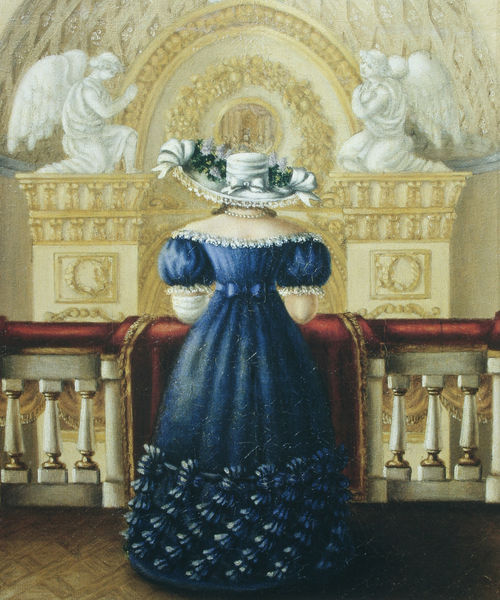
Titel: Die Zarin Maria Fjodorowna auf der Empore der Kirche zu Pawlowsk
Standort: St. Petersburg
Institution: Schloss Pawlowsk
Schlagwörter: blau, flügel, gemälde, schatten, weiß, gelb, ausschnitt, blumen, ellbogen, frau, handschuh, holz, hut, kleid, licht, marmor, raum, rücken, schmuck, schwarz, säule, säulen, blumenhut, dame, rot, tuch, malerei, muster, rock, schleife, architektur, arm, barock, falten, kragen, samt, sockel, stehen, ärmel, portrait, porträt, öl, brüstung, kirche, boden, figur, gewand, gold, saum, oper, schleifen, theater, perlen, puffärmel, rosa, schulter, seide, engel, skulptur, balkon, taille, rückenansicht, bogen, parkett, kette, violett, empore, figuren, rundbogen, polster, steif, glanz, ornamente, verzierung, geländer, rüsche, rüschen, ellenbogen, halsschmuck, perlenkette, dekolleté, halskette, masche, fussboden, nische, gewölbe, palast, balustrade, denkmal, hinten, knien, beten, gebet, kranz, brokat, sommerkleid, altar, biedermeier, skulpturen, plastiken, statuen, grab, kirchenraum, betende, binde, kapelle, ballustrade, lokalfarben, blumenschmuck, lilien, seidenkleid, anbetung, geflügelt, spirale, purpur, beichte, schabracke, grabmal, feston, kriche, samttuch, maschen, armbinde, balostrade, dilen, engeln, herrscherempore, sommerhut, kniete, beterin, schulgerfrei, edle frau mit hut